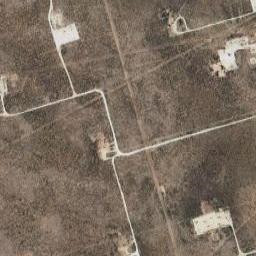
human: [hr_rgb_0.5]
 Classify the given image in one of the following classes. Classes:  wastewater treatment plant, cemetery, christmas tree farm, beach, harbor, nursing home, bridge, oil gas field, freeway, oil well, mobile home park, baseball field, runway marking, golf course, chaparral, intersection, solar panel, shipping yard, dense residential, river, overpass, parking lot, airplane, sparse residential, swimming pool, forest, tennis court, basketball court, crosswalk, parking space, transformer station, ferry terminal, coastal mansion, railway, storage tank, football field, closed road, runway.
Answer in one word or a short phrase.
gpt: oil gas field